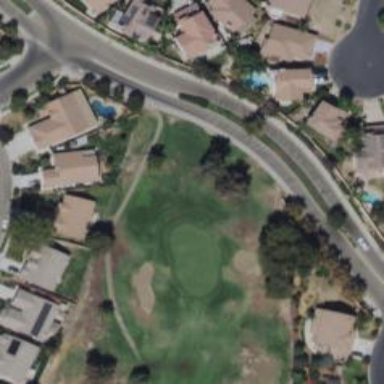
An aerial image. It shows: Golf hole.